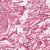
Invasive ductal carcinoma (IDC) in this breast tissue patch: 0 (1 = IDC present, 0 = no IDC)